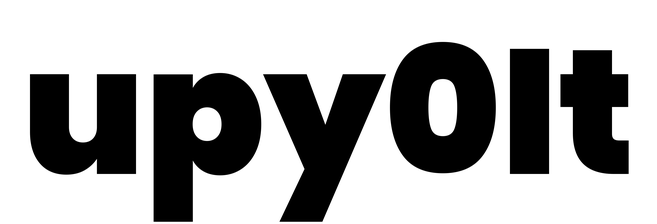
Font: Poppins-Black